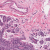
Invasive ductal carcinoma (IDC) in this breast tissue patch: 0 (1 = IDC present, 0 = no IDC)